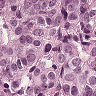
Metastatic tissue present: yes